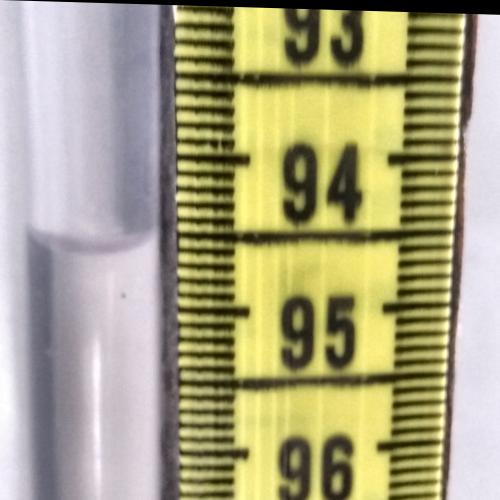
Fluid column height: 94.6 cm